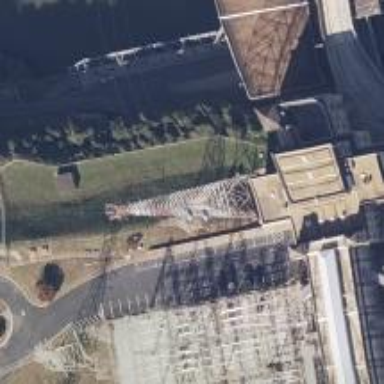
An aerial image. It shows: Mast tower used for communication.